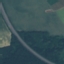
Land use / land cover: Highway